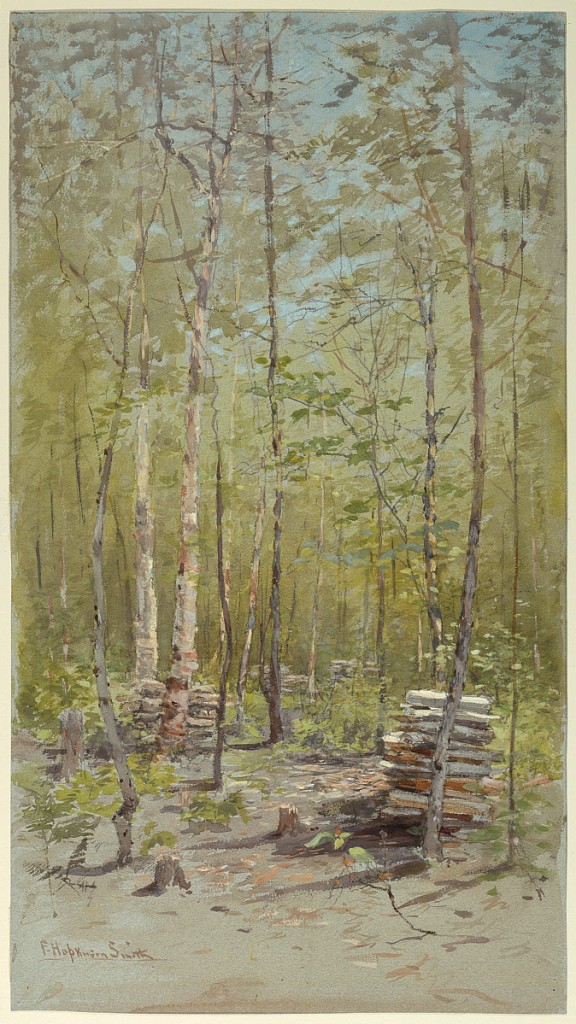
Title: Birch Trees
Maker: Francis Hopkinson Smith, American, 1838–1915
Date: ca. 1880
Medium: Brush and watercolor, graphite on paper
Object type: Drawing
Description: A forest scene with tall birch trees in the foreground extending beyond the limits of the composition, above.  Tree-stumps, piles of cut wood, lower right.